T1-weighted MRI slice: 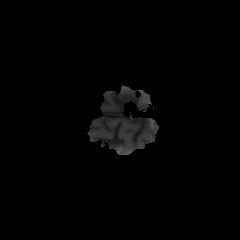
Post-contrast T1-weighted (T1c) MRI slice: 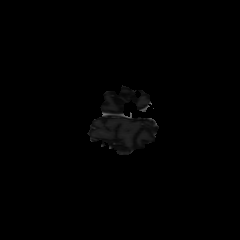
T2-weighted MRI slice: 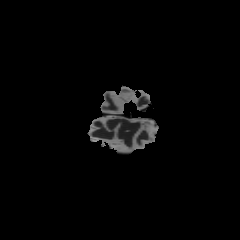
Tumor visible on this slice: no